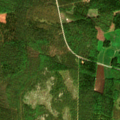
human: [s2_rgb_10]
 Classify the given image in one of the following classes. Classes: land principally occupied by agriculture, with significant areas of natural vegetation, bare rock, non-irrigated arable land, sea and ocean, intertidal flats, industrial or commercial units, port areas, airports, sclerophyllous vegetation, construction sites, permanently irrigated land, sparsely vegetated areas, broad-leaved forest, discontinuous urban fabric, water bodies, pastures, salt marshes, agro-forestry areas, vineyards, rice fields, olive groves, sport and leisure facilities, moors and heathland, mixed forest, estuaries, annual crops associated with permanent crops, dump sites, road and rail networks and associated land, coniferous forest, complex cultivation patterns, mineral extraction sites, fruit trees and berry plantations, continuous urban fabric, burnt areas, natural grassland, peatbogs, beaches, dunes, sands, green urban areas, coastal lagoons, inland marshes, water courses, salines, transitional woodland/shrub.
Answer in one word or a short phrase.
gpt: land principally occupied by agriculture, with significant areas of natural vegetation, coniferous forest, mixed forest